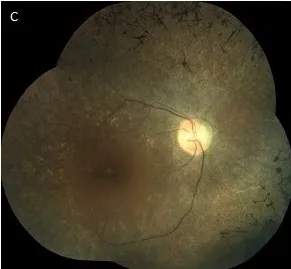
Fundus appearance in twin sisters with PMM2-CDG at the age of 18 and 41 years. . And patient 2.
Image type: ophthalmic_imaging (fundus_photograph)